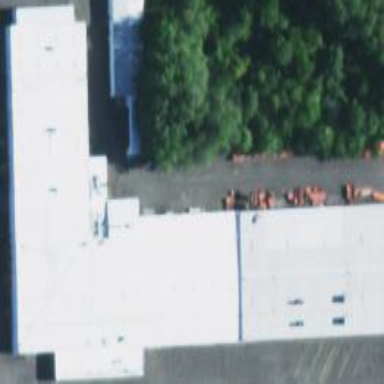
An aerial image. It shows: Caravan shop located in building.